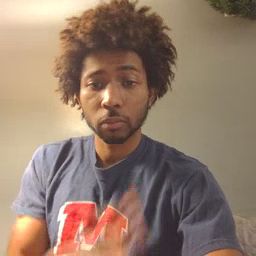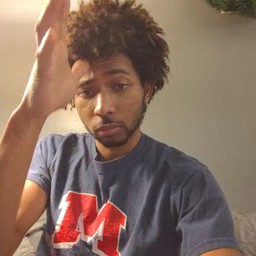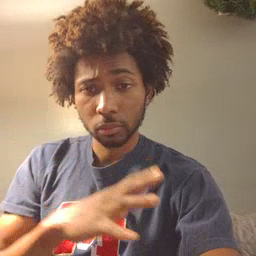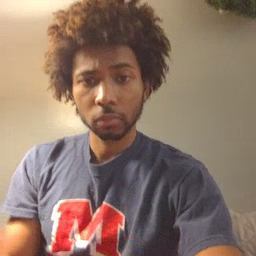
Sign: man